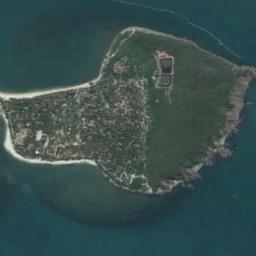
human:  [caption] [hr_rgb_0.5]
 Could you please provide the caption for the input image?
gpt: There are many trees on the island .

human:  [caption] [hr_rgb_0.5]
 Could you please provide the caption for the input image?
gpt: The irregularly shaped island is surrounded by turquoise waters with lush green vegetation and large houses and white sand beaches .

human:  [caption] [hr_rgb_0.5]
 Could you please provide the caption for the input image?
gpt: The island with some vegetation is surrounded by green waters .

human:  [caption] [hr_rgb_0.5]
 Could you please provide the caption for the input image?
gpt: The island looks desolate .

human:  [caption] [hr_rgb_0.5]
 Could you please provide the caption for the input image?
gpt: There are green lawns and some trees and rocks on the island .